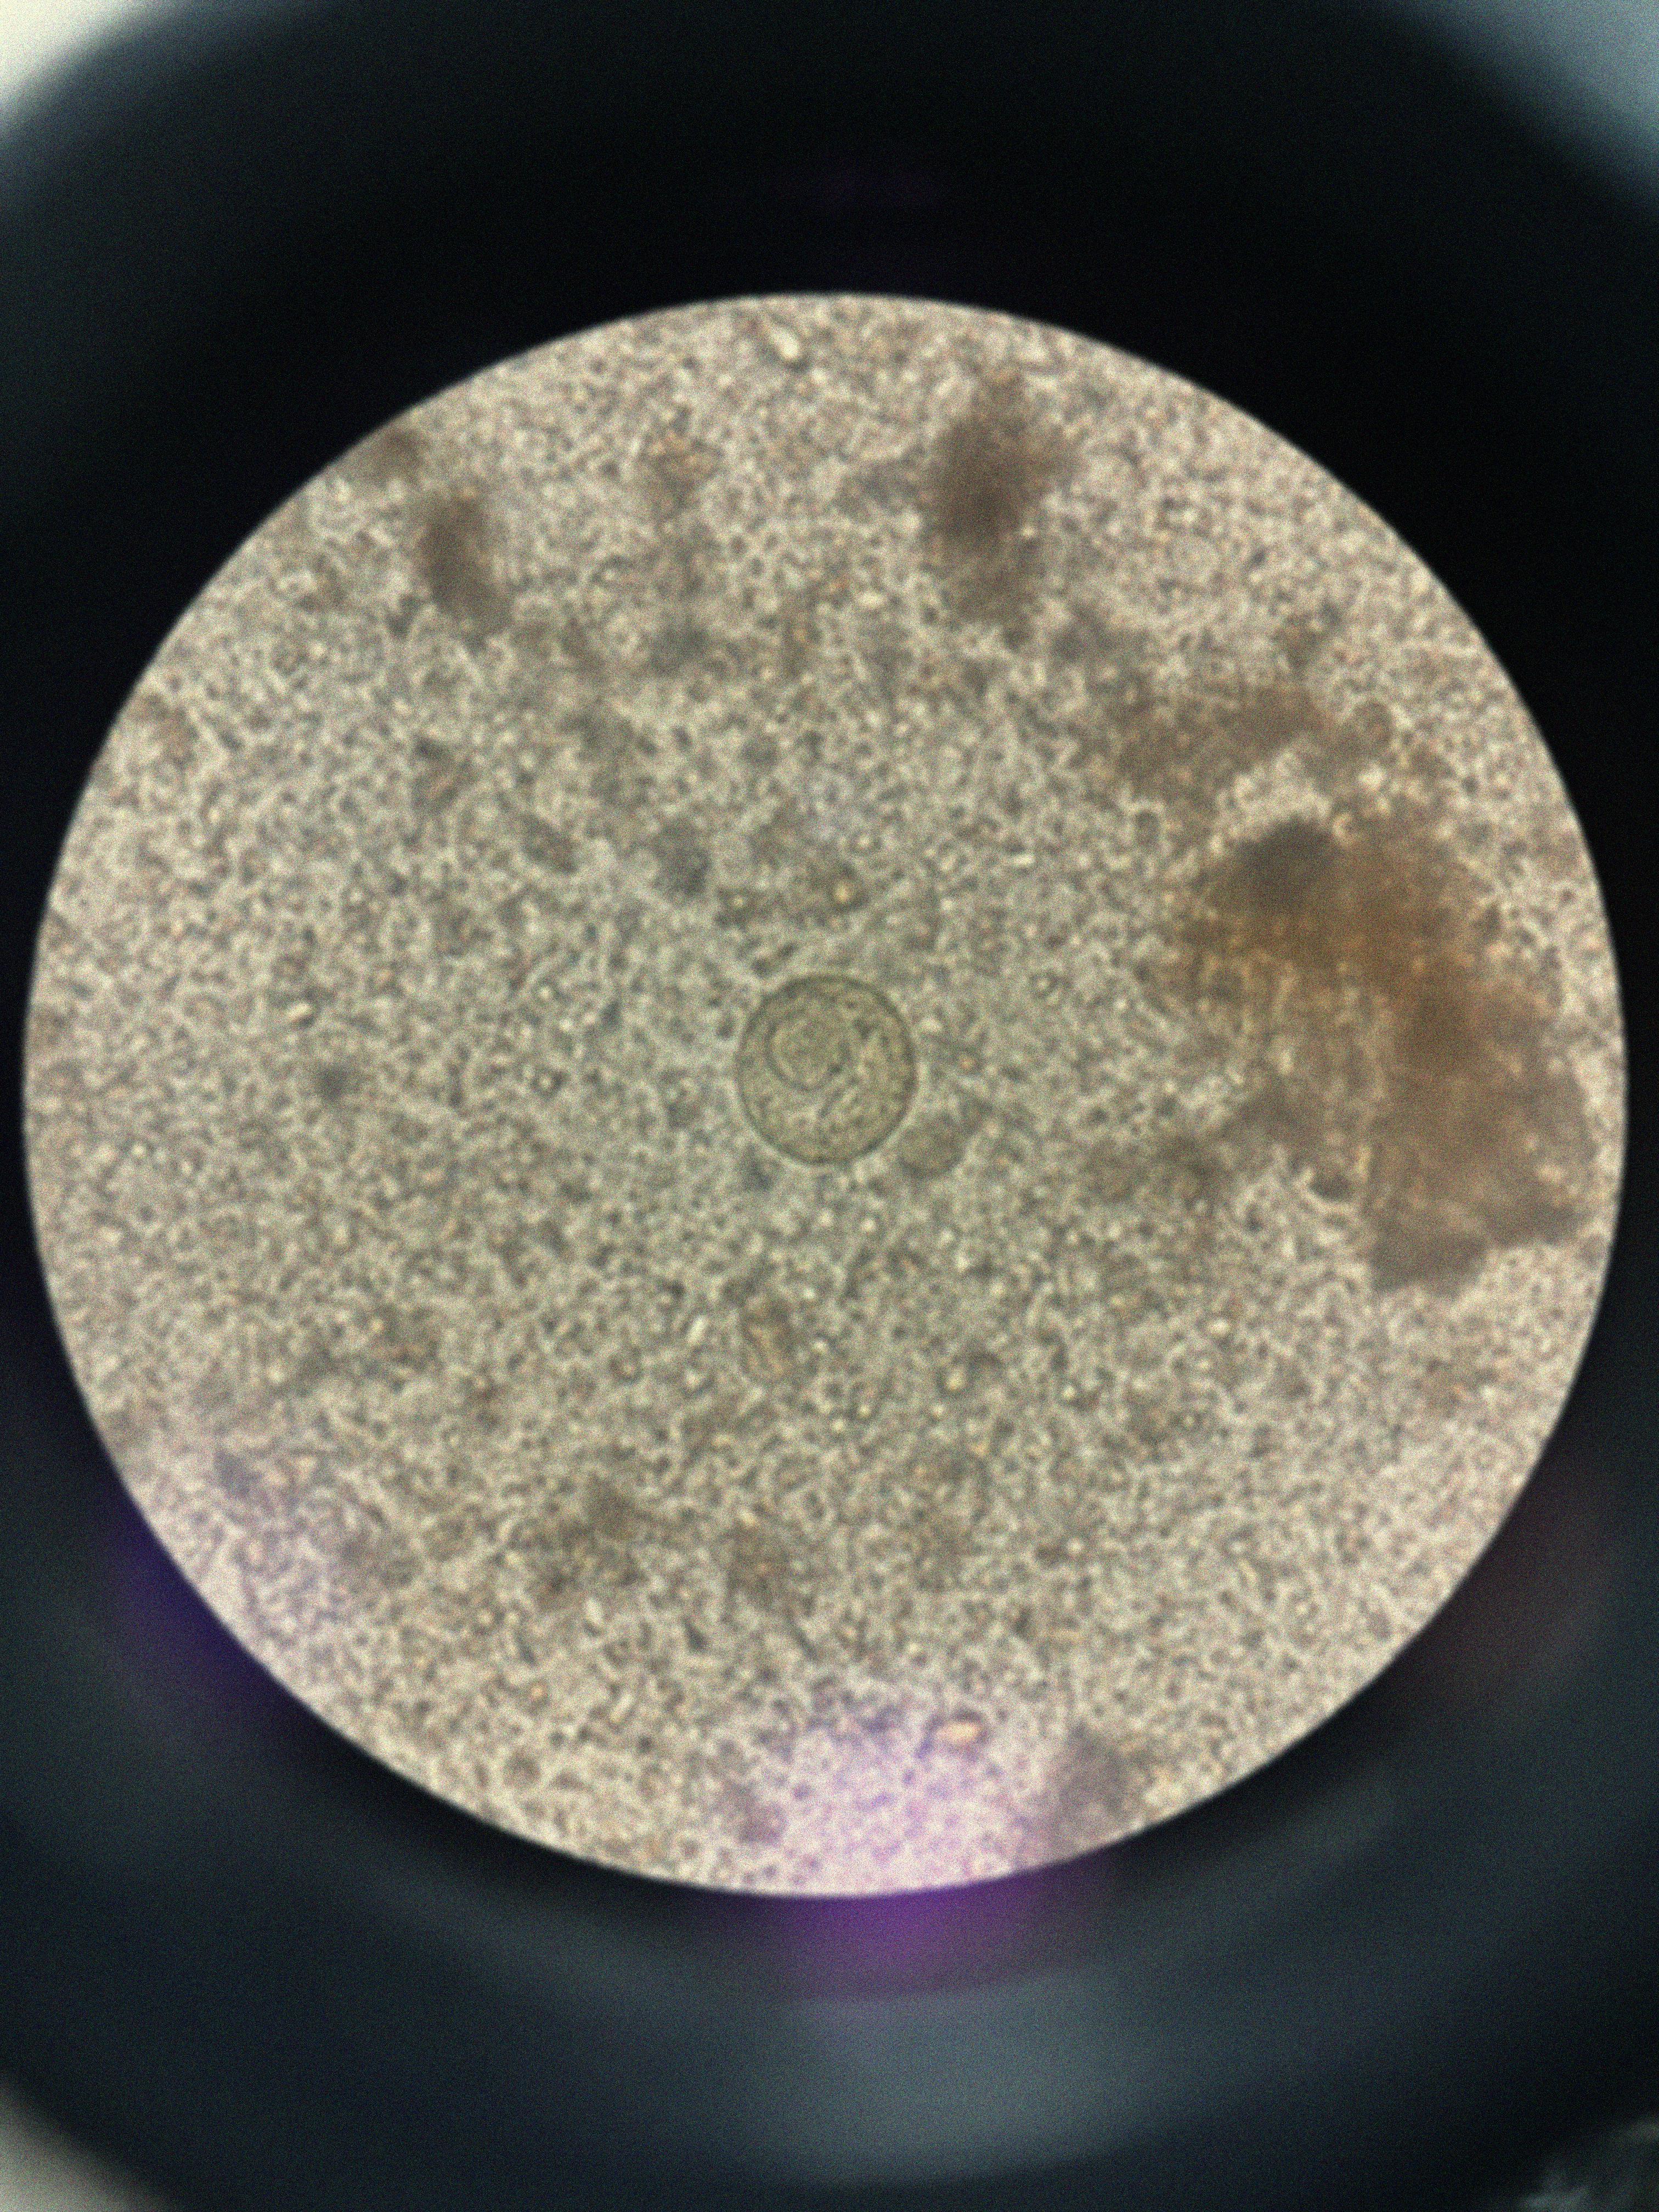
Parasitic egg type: Hymenolepis diminuta